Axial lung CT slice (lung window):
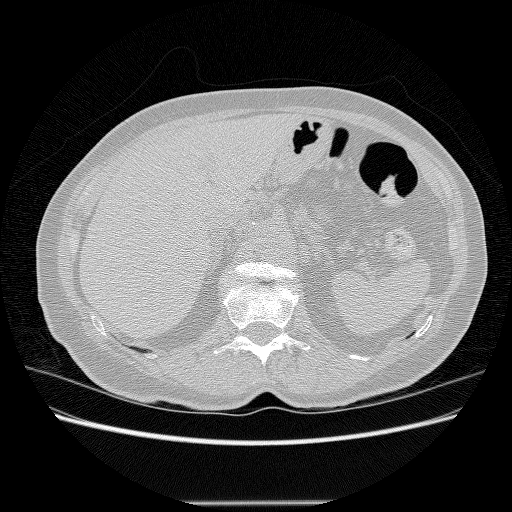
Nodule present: no